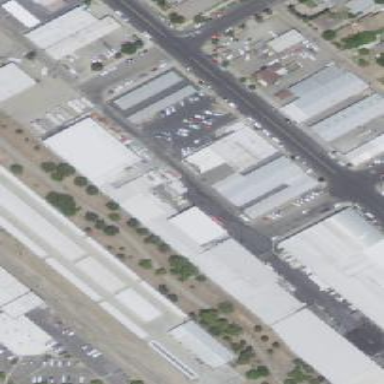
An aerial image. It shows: Commercial area designated as lumber yard.